Interaction volume radius: 5 \u00c5
Interaction volume height: 25 \u00c5
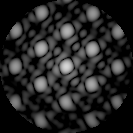
Disorder parameter: 0.07115